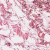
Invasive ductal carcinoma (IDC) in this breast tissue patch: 0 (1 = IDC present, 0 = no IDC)